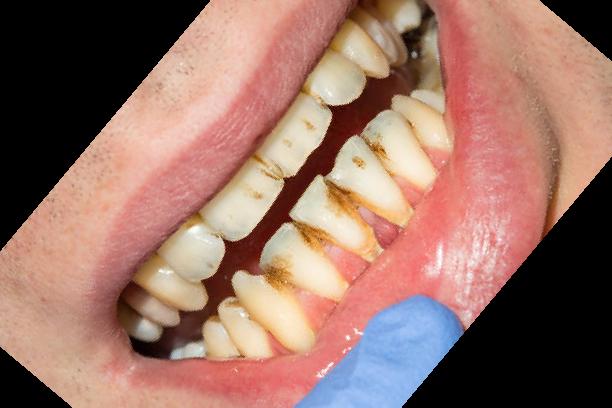
Condition: Calculus